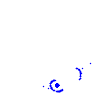
Particle: kaon